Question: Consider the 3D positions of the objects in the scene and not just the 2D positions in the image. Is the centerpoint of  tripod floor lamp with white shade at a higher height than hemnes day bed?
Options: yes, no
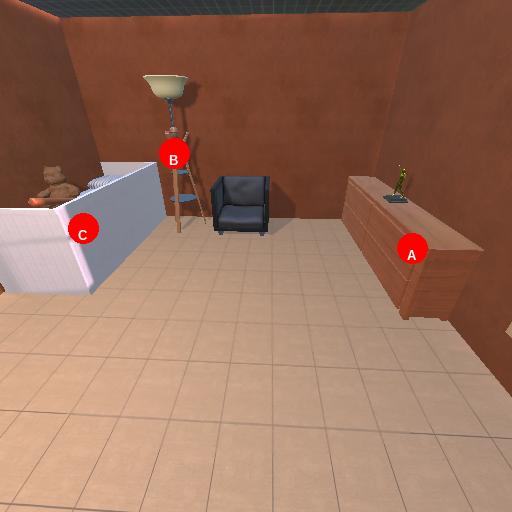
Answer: yes